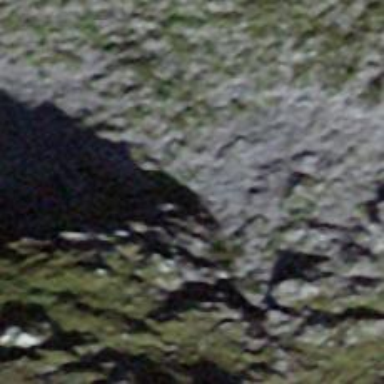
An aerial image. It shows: Cliff in nature.